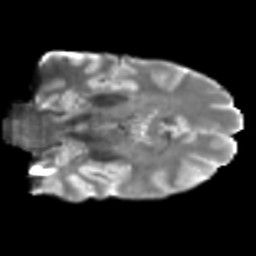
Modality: T2w
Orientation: coronal
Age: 46
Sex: male
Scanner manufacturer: siemens
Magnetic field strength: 3 T
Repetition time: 5 s
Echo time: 0.092 s